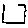
Label: square